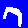
Digit: 7